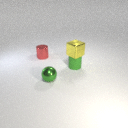
small green metal sphere in front of small red metal cylinder